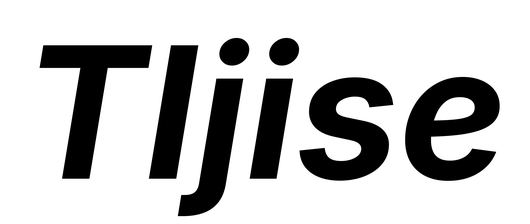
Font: Inter-Italic_Bold_Italic